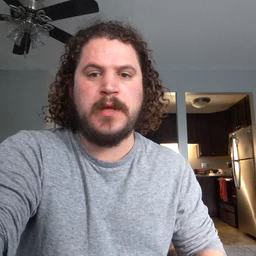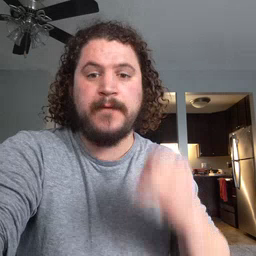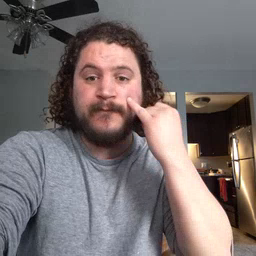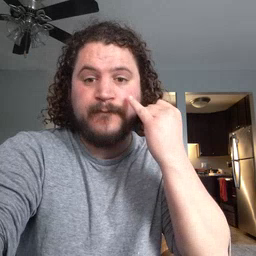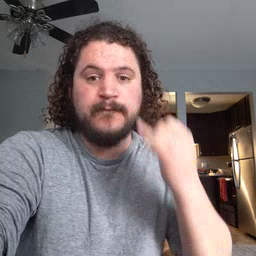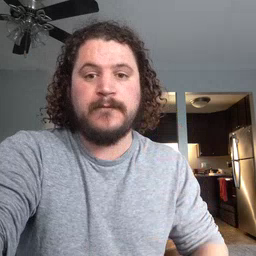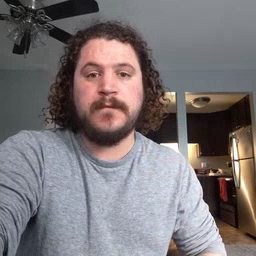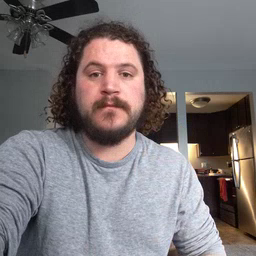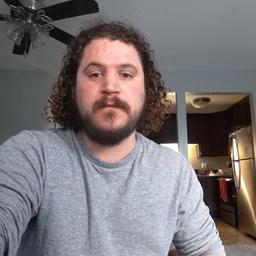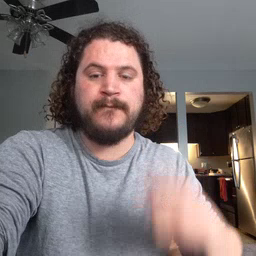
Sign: if